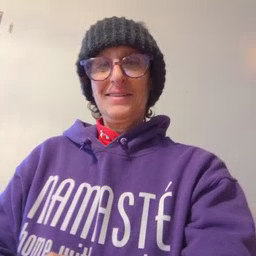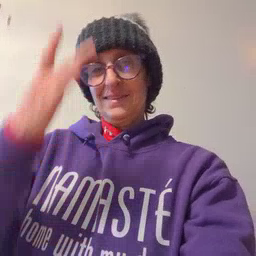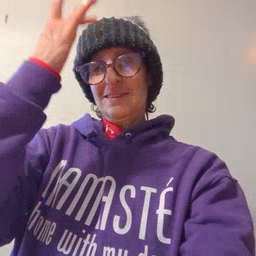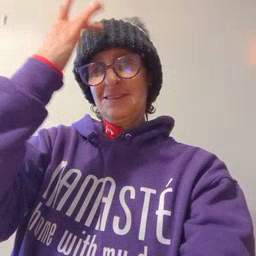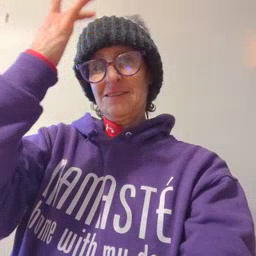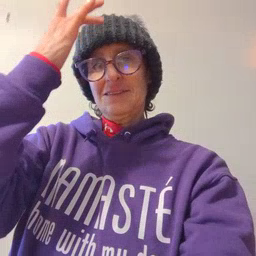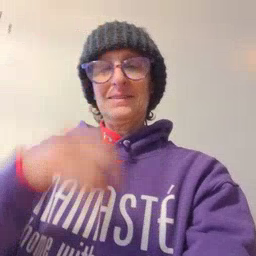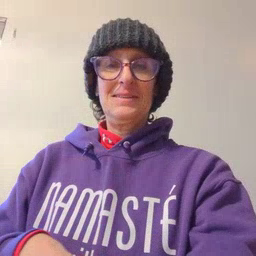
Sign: sick